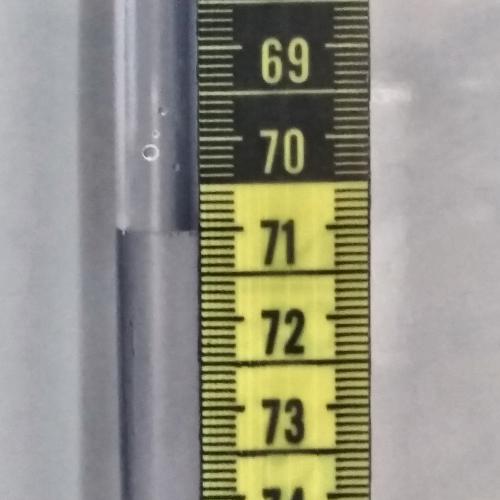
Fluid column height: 71.0 cm